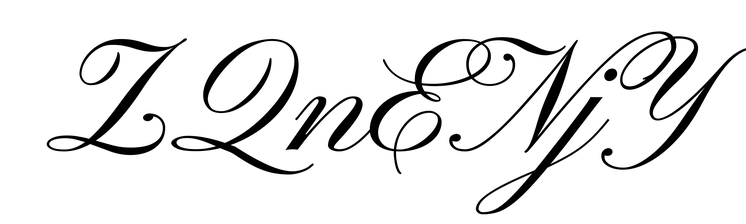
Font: PinyonScript-Regular